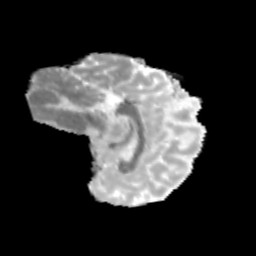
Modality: MD
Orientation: sagittal
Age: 12
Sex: female
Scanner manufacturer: siemens
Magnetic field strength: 3 T
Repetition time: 3.8 s
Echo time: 0.07 s